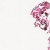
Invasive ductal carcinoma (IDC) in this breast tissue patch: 0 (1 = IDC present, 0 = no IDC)